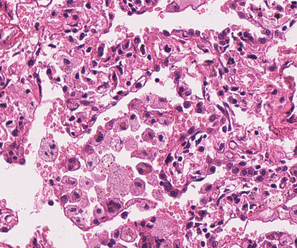
Tumor epithelial tissue: no
Tumor-associated stroma tissue: no
Normal tissue: yes